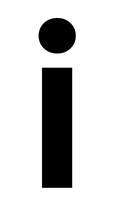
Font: Poppins-SemiBold